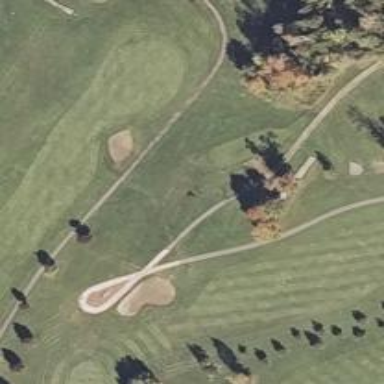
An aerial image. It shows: Service road designated as golf cart path.